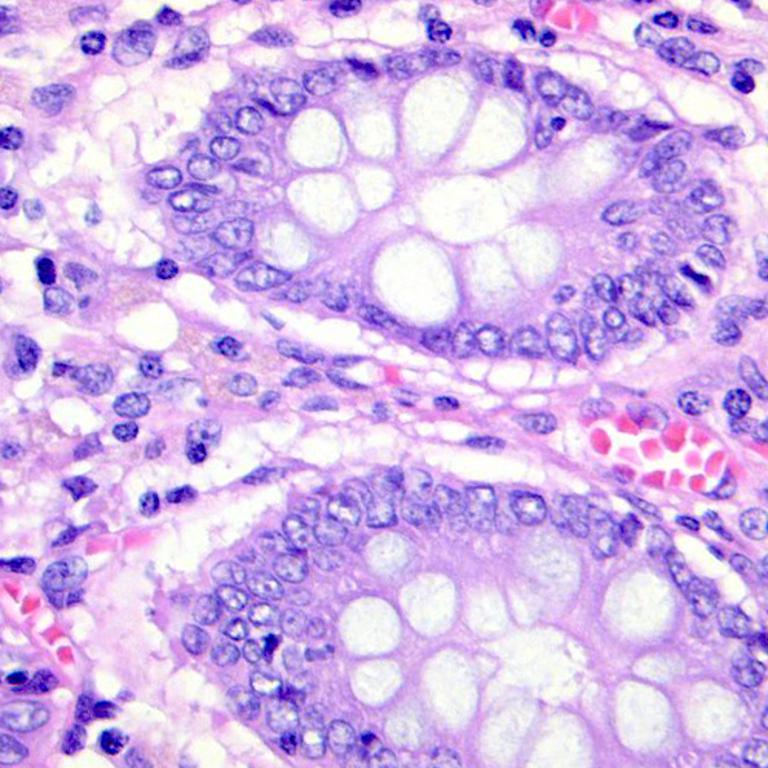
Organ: colon
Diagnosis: benign